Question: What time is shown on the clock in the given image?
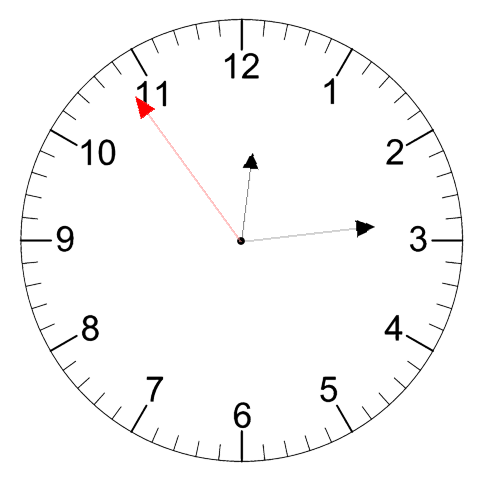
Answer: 12:13:54